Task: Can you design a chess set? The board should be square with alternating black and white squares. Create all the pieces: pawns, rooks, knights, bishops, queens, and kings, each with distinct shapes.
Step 3484:
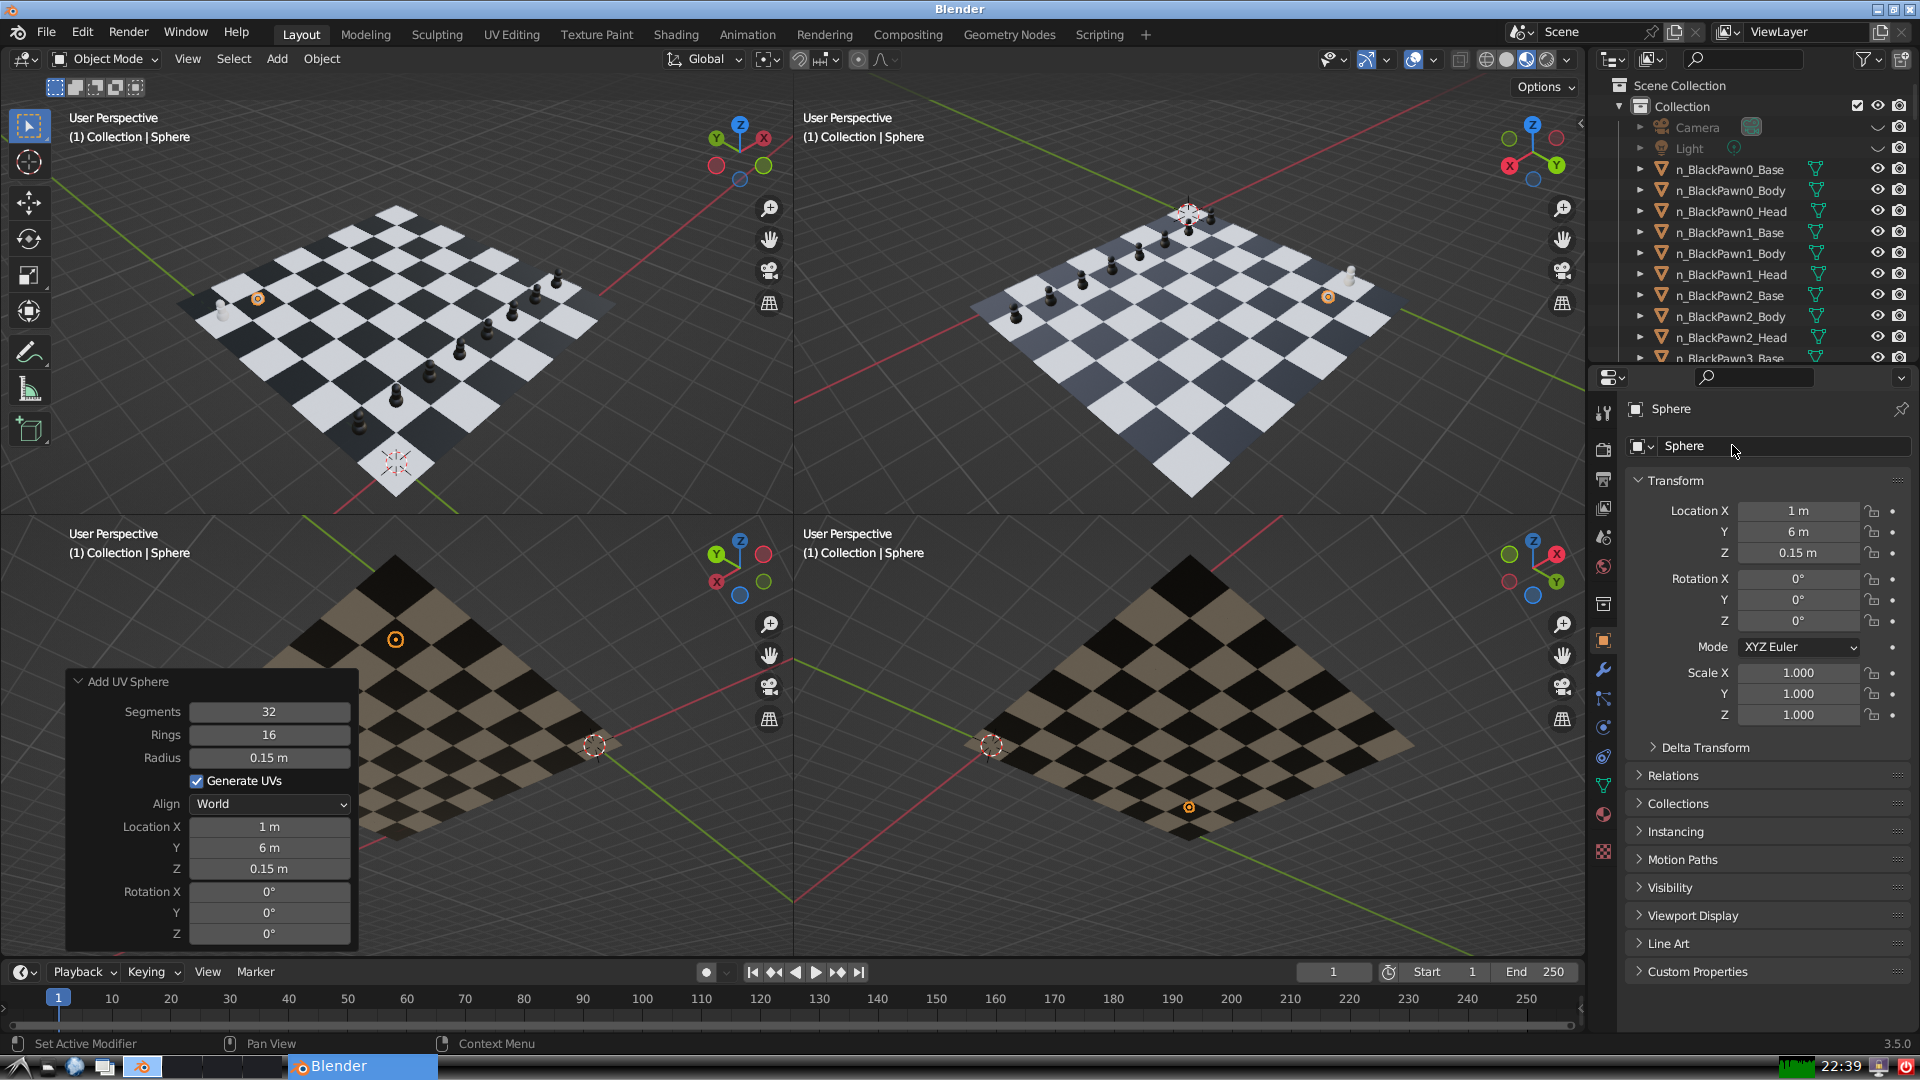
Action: click: no